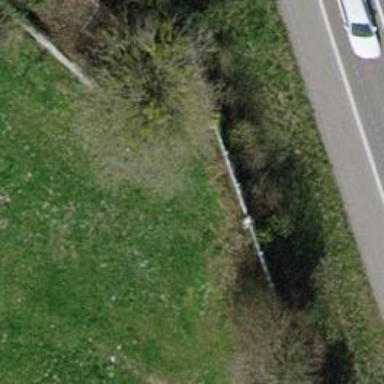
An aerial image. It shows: Wall barrier.